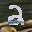
Label: 2